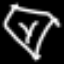
Label: diamond